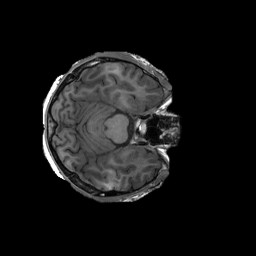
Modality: T1w
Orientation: axial
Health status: ill
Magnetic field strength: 3 T